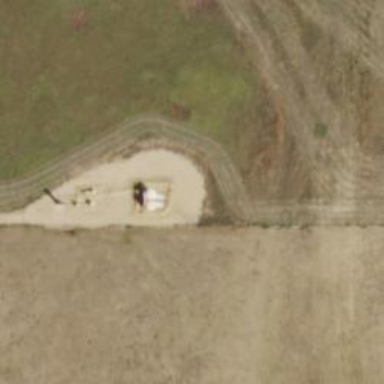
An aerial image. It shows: Storage tank that is man-made.